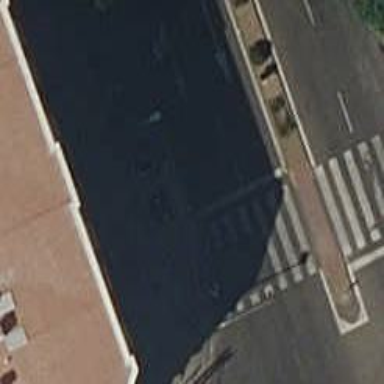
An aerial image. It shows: Crossing equipped with traffic signals. It is zebra crossing.